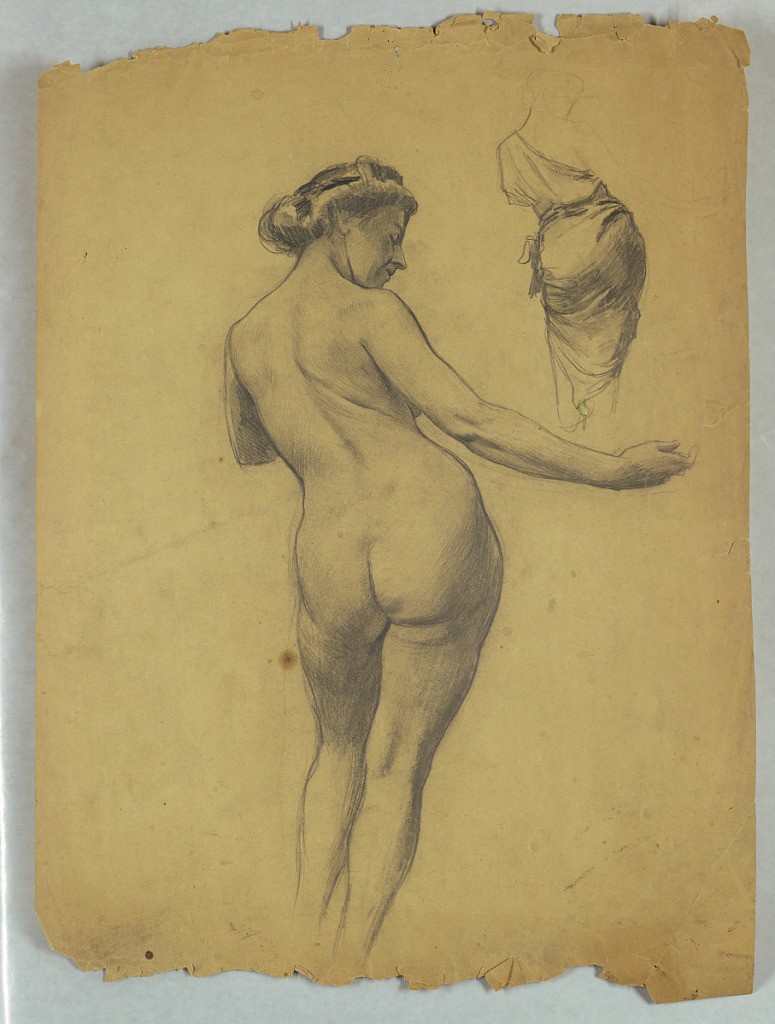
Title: Study of Standing Nude Figure
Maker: Louis Schaettle, American, 1867–1917
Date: ca. 1900
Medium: Graphite on light brown paper
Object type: Drawing
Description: Standing female nude, rear view, with head facing right, right arm extended. Drapery study, upper right.